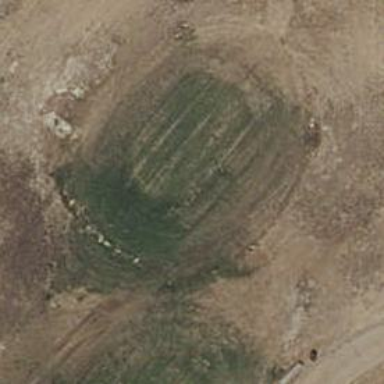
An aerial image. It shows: Golf tee.